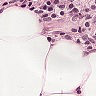
Metastatic tissue present: no